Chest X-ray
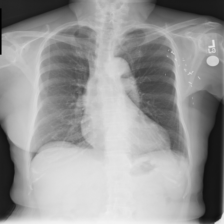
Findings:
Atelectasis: negative
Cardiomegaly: negative
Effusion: negative
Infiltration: negative
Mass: negative
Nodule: negative
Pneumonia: negative
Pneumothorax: negative
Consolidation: negative
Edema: negative
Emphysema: negative
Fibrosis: negative
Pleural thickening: negative
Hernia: negative